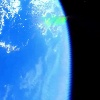
Label: water